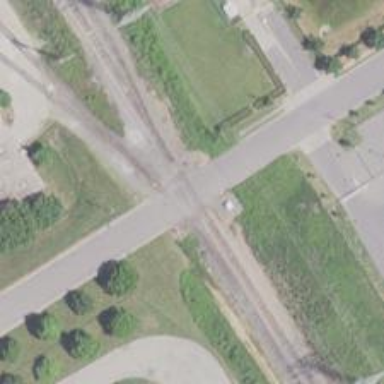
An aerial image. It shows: Level crossing along the railway.